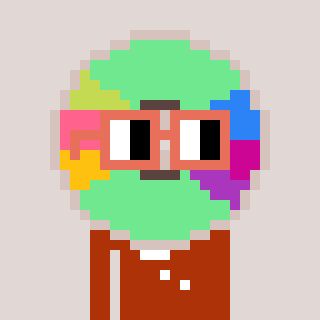
a pixel art character with square orange glasses, a cd-shaped head and a hotbrown-colored body on a warm background